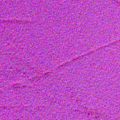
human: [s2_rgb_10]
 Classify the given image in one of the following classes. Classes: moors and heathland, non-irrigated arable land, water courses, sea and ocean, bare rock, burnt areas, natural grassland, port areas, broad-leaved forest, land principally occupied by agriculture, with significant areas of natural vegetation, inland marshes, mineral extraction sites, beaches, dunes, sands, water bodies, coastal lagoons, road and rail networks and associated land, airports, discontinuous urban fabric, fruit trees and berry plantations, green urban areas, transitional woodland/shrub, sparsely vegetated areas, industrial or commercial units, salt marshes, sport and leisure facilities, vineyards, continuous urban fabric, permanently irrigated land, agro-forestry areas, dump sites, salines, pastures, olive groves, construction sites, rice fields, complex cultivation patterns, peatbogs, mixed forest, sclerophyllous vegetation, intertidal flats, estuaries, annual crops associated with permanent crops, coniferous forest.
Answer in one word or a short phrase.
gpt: sea and ocean